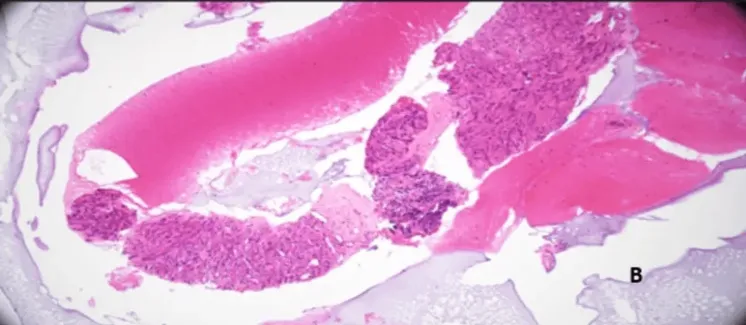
Fine needle biopsy of a submucosa from the lesion in the second part of the duodenum stained with haematoxylin and eosin. B: Under high power microscope, spindle cells are arranged in fascicles and nuclei are relatively uniform.
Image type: pathology (h&e)